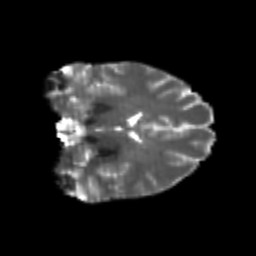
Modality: T2w
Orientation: coronal
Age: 26
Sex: female
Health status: healthy
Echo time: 0.074 s